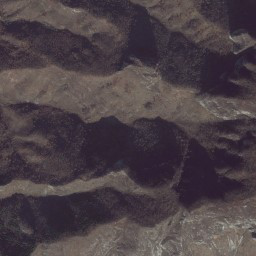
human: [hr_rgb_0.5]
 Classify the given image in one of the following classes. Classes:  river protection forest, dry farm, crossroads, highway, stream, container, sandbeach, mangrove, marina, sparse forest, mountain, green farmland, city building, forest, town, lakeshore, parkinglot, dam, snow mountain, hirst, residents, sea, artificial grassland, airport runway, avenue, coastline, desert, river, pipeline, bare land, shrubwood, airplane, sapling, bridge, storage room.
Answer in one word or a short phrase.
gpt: mountain